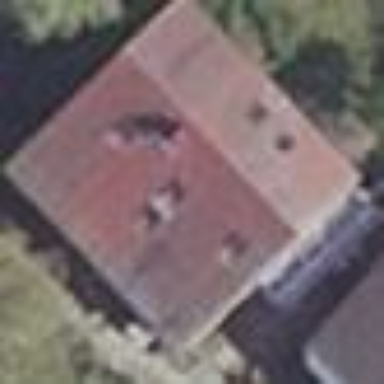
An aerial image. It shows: Simple house.